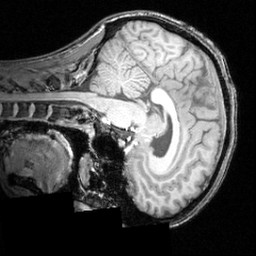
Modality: T1w
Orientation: sagittal
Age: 24
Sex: male
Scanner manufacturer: siemens
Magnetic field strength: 3.951 T
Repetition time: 2.5 s
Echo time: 0.00393 s